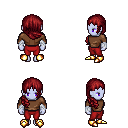
a pixel art fantasy rpg character, female body template, dark elf, purple skin, brown long-sleeve shirt, red pants, brunette right-swept hairstyle, white cloth bandages, gold boots, four views (front, back, left, right), 2x2 character sprite sheet, small pixel art, hard edges, no anti-aliasing